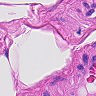
Metastatic tissue present: no